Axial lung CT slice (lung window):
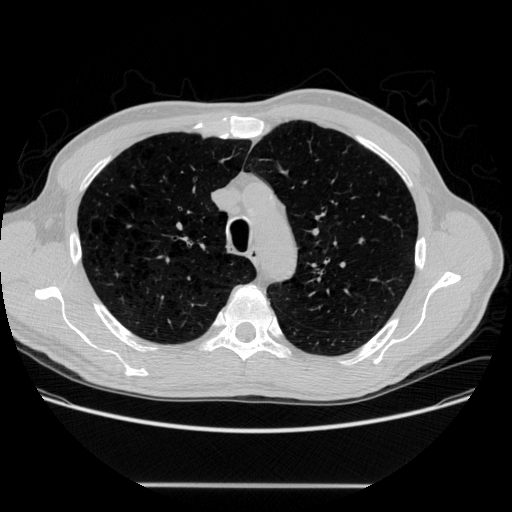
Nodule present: no